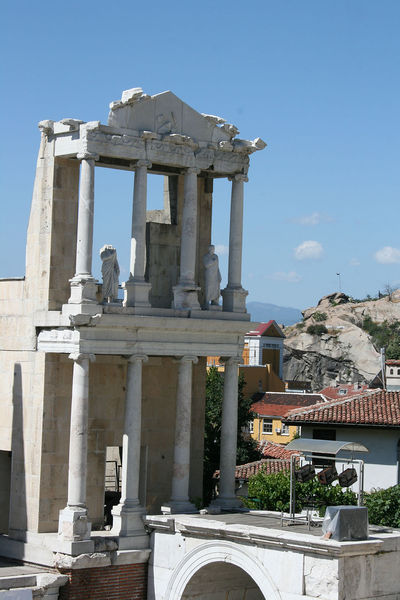
Titel: Römisches Amphitheater
Institution: Plovdiv
Schlagwörter: berg, blau, himmel, weiß, stadt, marmor, säulen, dach, haus, wolke, architektur, sockel, häuser, figur, skulptur, italien, fels, giebel, foto, vier, ruine, antike, architrav, kapitell, statuen, sandstein, ionisch, griechisch, griechenland, etagen, tempel, postament, kopflos, kapitel, bauwerk, säulenordnung, säulen portal